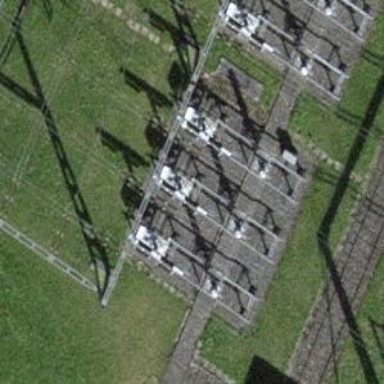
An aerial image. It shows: Switch used for power control.